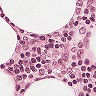
Metastatic tissue present: no